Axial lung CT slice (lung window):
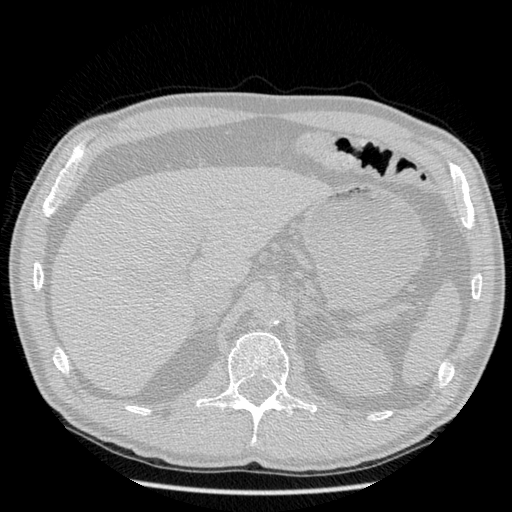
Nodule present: no